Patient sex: F
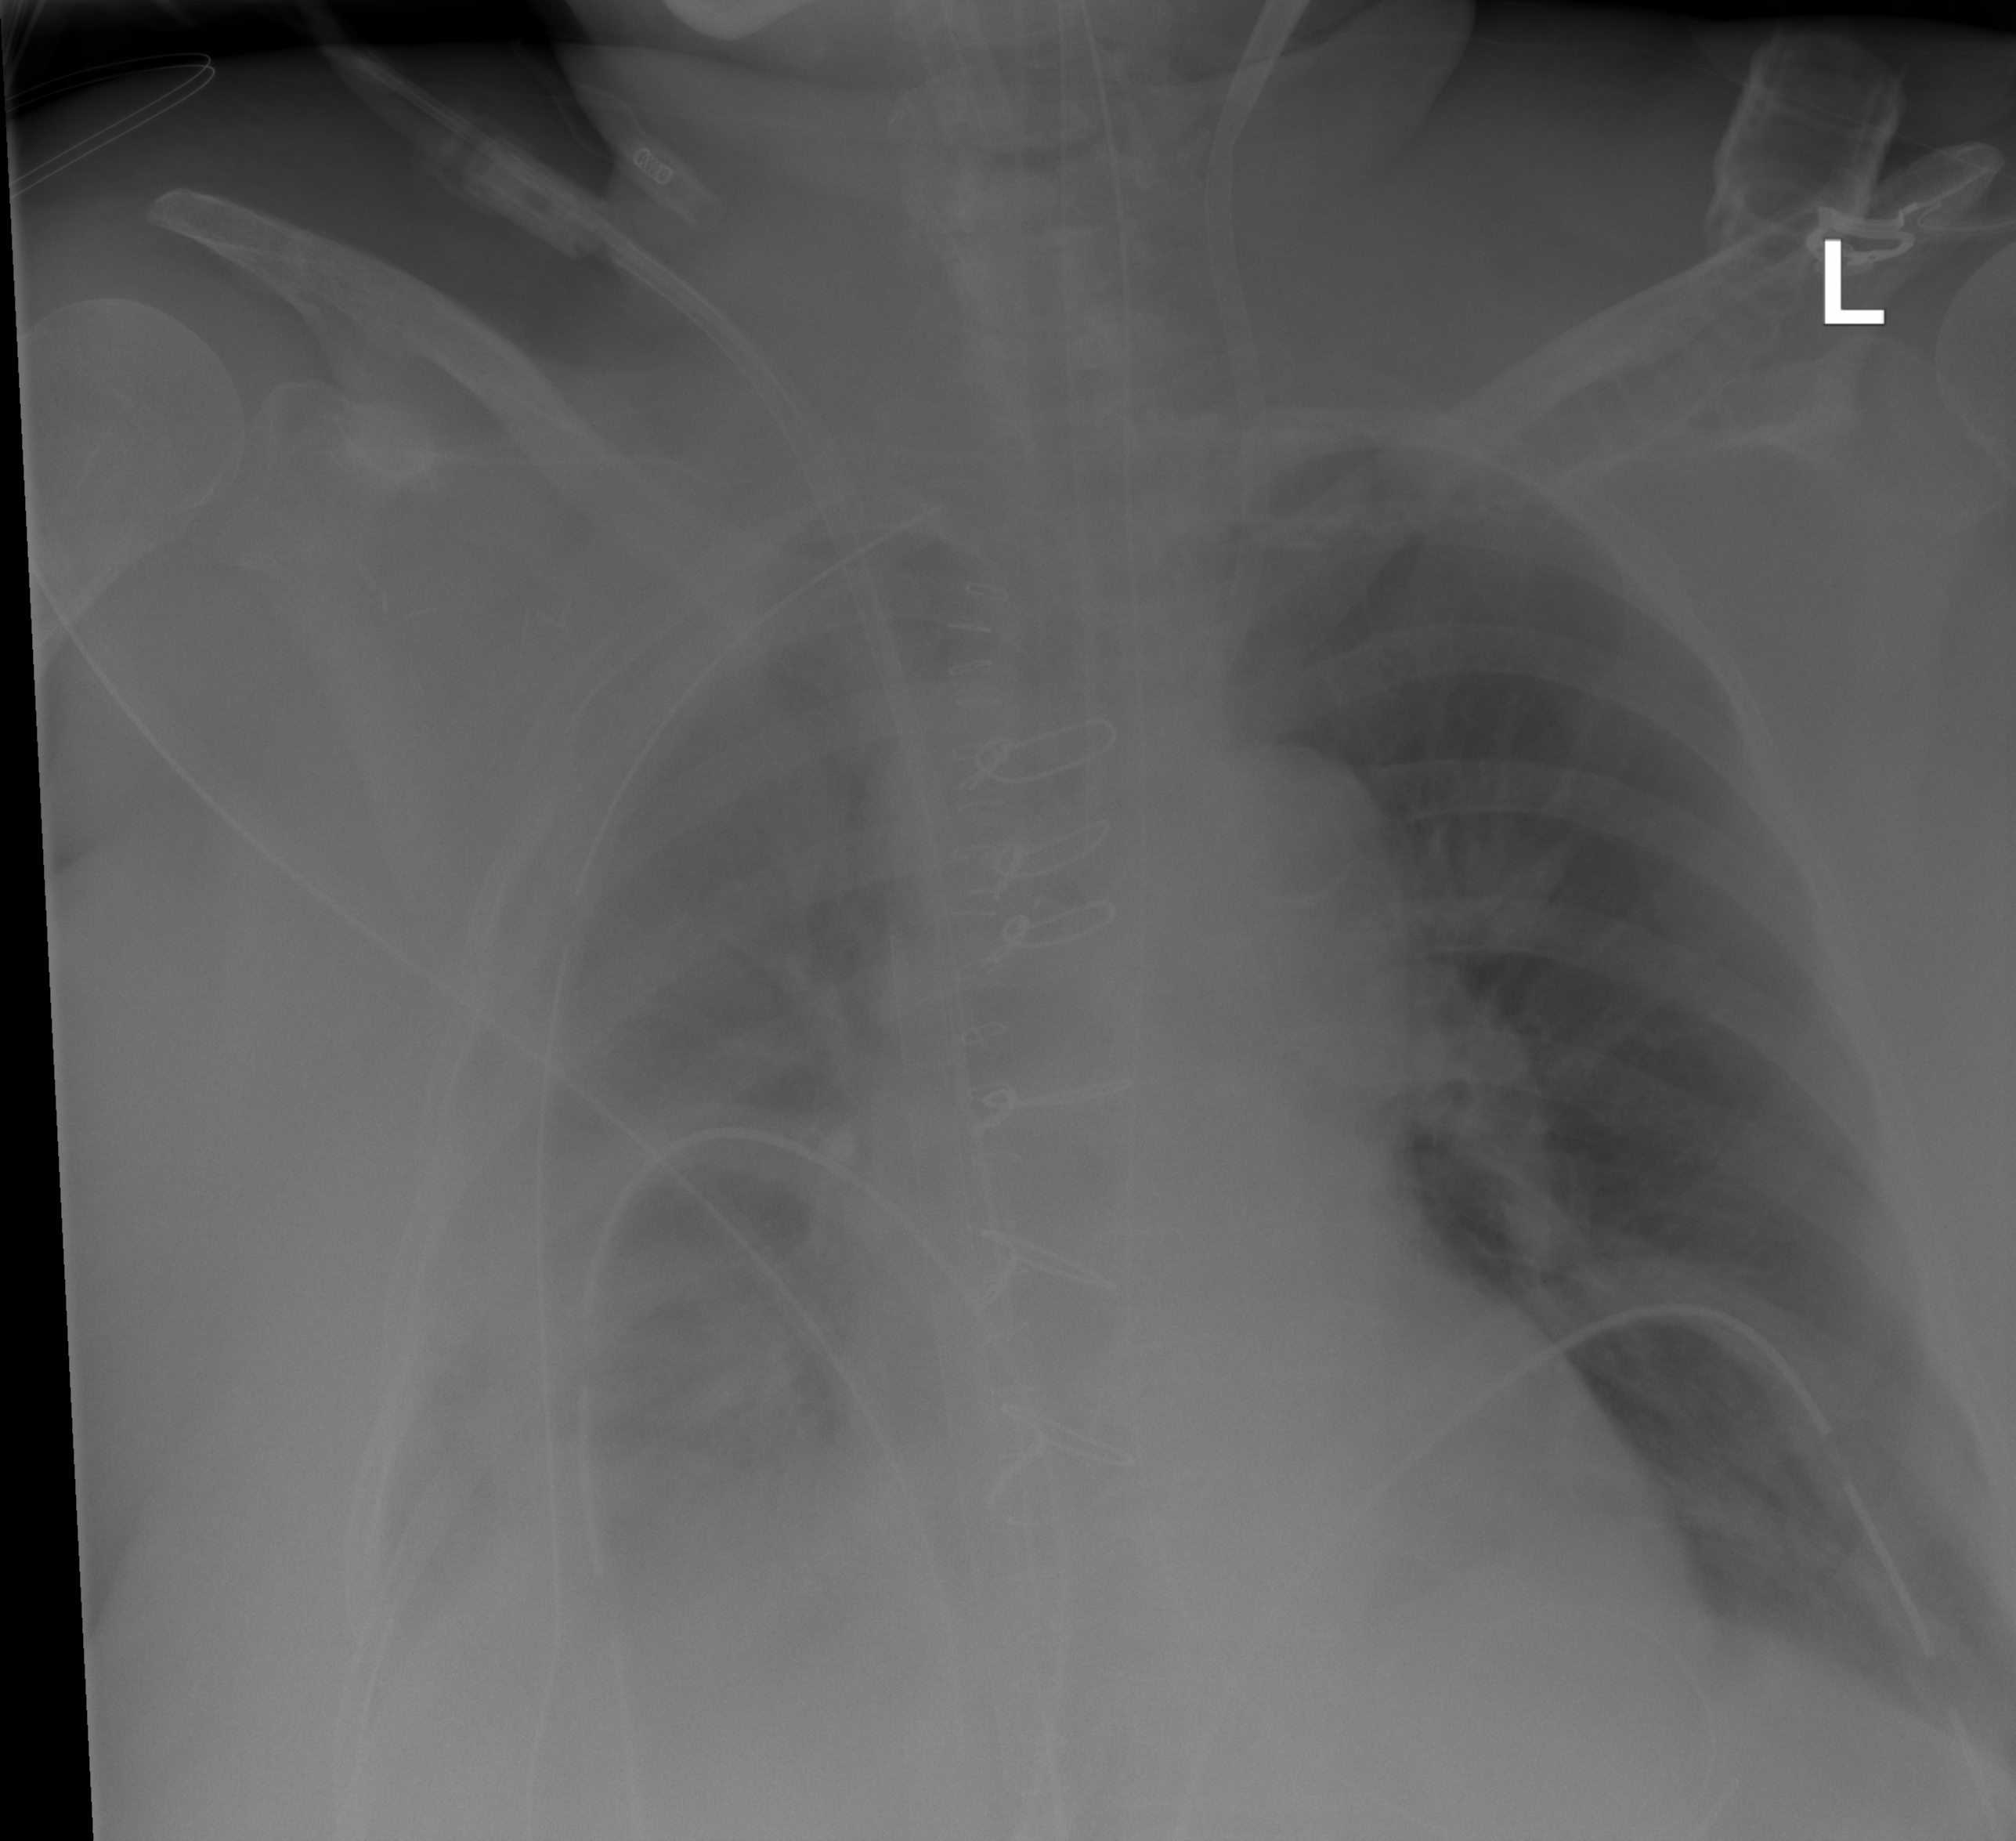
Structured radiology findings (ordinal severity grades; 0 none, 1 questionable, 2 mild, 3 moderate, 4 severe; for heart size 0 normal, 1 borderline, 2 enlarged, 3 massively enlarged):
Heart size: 0
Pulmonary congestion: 0
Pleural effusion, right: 3
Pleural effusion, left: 0
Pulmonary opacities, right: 1
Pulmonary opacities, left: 1
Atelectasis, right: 3
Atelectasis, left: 2